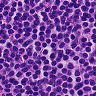
Metastatic tissue present: no